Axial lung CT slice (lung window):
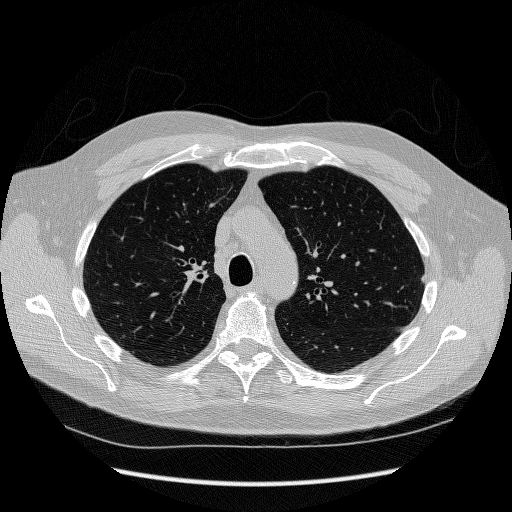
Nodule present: no